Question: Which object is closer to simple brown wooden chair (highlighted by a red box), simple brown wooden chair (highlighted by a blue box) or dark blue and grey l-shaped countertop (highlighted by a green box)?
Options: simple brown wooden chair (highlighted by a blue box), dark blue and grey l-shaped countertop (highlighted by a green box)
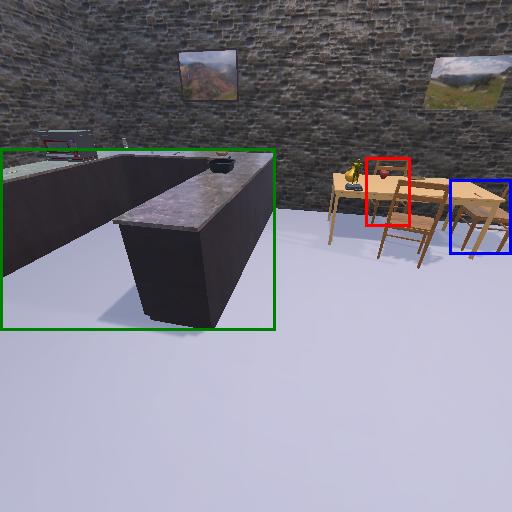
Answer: simple brown wooden chair (highlighted by a blue box)